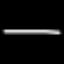
Label: mushroom